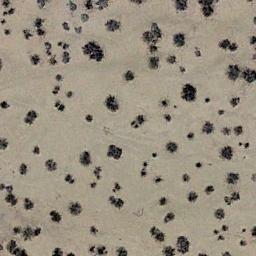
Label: chaparral